Question: This code block takes an array of questions, parses them into their own div blocks, and displays them.
Upon clicking the completed checkbox, a text box should appear for users to type notes into.The issue is that when I click the completed checkbox for one div block, I check it for each and every other div block too which prompts a text box to come up for every other div block.
ANY SUGGESTIONS?
My code is as follows:
'''
class Questions extends Component {
state = {};
constructor() {
super();
this.state = { checked: false };
this.handleChange = this.handleChange.bind(this);
}
handleChange() {
this.setState({
checked: !this.state.checked
})
}
/*
* This method takes an array of strings and generates them in a nicely formatted div block for the user to view
*/
renderQuestions(){
const hidden = this.state.checked ? '' : 'hidden';
const questions = ['Criterion 1 - Have you taken all your required courses ?', '2 - Have you taken all your required credits?',
'3 - What is your current schedule like?', '4 - Do your laboratories meet proper safety protocols?',
'5 - Are you required to take a senior design course?', '6 - ', '7 - ', '8 -'];
const q = questions.map((questionsToPrint, index) =>
<div key={'questions' + index}>
<div id='rectanglePadding'> {/* this indents the rectang */}
<span id='blockStyling'>
<span style={{textAlign: "left", paddingLeft: "20px"}}>
<a id='textStyling'>{questionsToPrint}&nbsp;&nbsp;&nbsp;&nbsp;</a>
<p id="lineBr" />
<input type="checkbox" checked={ this.state.checked } onChange={ this.handleChange }/> <label>Completed </label><span id="whiteSpace"> </span>
<input type="checkbox" /> <label>Concern </label><span id="whiteSpace"> </span>
<input type="checkbox" /> <label>Weakness </label><span id="whiteSpace"> </span>
<input type="checkbox" /> <label>Deficiency </label><span id="whiteSpace"> </span>
<input type="checkbox" /> <label>Strength </label><span id="whiteSpace"> </span>
</span>
<br />
<a className = { hidden } style={{float: "left"}}>Notes</a><textarea className={ hidden } style={{marginLeft : "20px", float:"left"}}> </textarea>
</span>
</div>
<br />
</div>
);
return (
<div>{q}</div>
);
}
render() {
return (
<div>
<br />
<div>
<nav id='navBar' className="navbar navbar-expand-sm">
<ul className="navbar-nav">
<li><Link to={'/questions'} className="nav-link"><button id='btn'>Pre-Visit</button></Link></li>
<li><Link to={'/qday0'} className="nav-link"><button id='btn'>Day 0</button></Link></li>
<li><Link to={'/qday1'} className="nav-link"><button id='btn'>Day 1</button></Link></li>
<li><Link to={'/exit'} className="nav-link"><button id='btn'>Exit</button></Link></li>
</ul>
</nav>
</div>
<br /><br />
<h1 style={{textDecoration: "underline", textAlign: "center"}}>Questions: Pre-Visit</h1>
{this.renderQuestions()}
</div>
);
}
}
'''

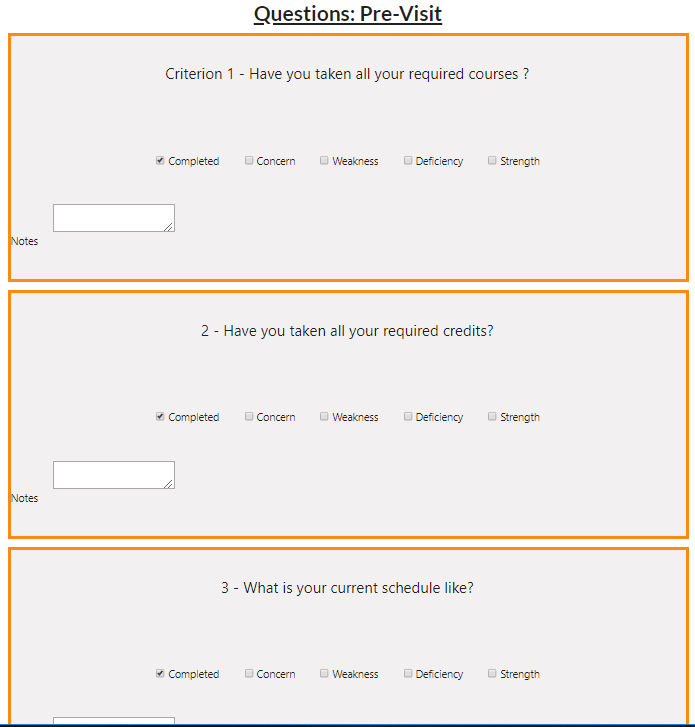
Answer: You'll need some way to maintain the 'checked' state for each element in your map. Consider the following, which has a 'checked' object that can potentially have key for each element in your array.
Note that this solution uses the element index to key the state object. This may or may not be good depending on your use case (it would be better if there was a true unique key associated with each element of the array).
Also note that I have changed 'hidden' into a function that takes the index and determines whether elements are hidden on a case-by-case basis.
'''
class Something extends React.Component {
constructor() {
super();
this.state = { checked: {} };
this.handleChange = this.handleChange.bind(this);
}
handleChange(i) {
this.setState({
checked: {
...this.state.checked,
[i]: !this.state.checked[i]
}
});
}
/*
* This method takes an array of strings and generates them in a nicely formatted div block for the user to view
*/
renderQuestions() {
const hidden = (i) => this.state.checked[i] ? undefined : "hidden";
const questions = [
"Criterion 1 - Have you taken all your required courses ?",
"2 - Have you taken all your required credits?",
"3 - What is your current schedule like?",
"4 - Do your laboratories meet proper safety protocols?",
"5 - Are you required to take a senior design course?",
"6 - ",
"7 - ",
"8 -"
];
const q = questions.map((questionsToPrint, index) => (
<div key={"questions" + index}>
<div id="rectanglePadding">
{" "}
{/* this indents the rectang */}
<span id="blockStyling">
<span style={{ textAlign: "left", paddingLeft: "20px" }}>
<a id="textStyling">{questionsToPrint}&nbsp;&nbsp;&nbsp;&nbsp;</a>
<p id="lineBr" />
<input
type="checkbox"
checked={this.state.checked[index] || false}
onChange={() => this.handleChange(index)}
/>{" "}
<label>Completed </label>
<span id="whiteSpace"> </span>
<input type="checkbox" /> <label>Concern </label>
<span id="whiteSpace"> </span>
<input type="checkbox" /> <label>Weakness </label>
<span id="whiteSpace"> </span>
<input type="checkbox" /> <label>Deficiency </label>
<span id="whiteSpace"> </span>
<input type="checkbox" /> <label>Strength </label>
<span id="whiteSpace"> </span>
</span>
<br />
<a className={hidden(index)} style={{ float: "left" }}>
Notes
</a>
<textarea
className={hidden(index)}
style={{ marginLeft: "20px", float: "left" }}
>
{" "}
</textarea>
</span>
</div>
<br />
</div>
));
return <div>{q}</div>;
}
render() {
return (
<div>
<br />
<div>
<nav id="navBar" className="navbar navbar-expand-sm">
<ul className="navbar-nav">
<li>
<Link to={"/questions"} className="nav-link">
<button id="btn">Pre-Visit</button>
</Link>
</li>
<li>
<Link to={"/qday0"} className="nav-link">
<button id="btn">Day 0</button>
</Link>
</li>
<li>
<Link to={"/qday1"} className="nav-link">
<button id="btn">Day 1</button>
</Link>
</li>
<li>
<Link to={"/exit"} className="nav-link">
<button id="btn">Exit</button>
</Link>
</li>
</ul>
</nav>
</div>
<br />
<br />
<h1 style={{ textDecoration: "underline", textAlign: "center" }}>
Questions: Pre-Visit
</h1>
{this.renderQuestions()}
</div>
);
}
}
'''